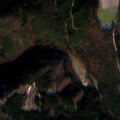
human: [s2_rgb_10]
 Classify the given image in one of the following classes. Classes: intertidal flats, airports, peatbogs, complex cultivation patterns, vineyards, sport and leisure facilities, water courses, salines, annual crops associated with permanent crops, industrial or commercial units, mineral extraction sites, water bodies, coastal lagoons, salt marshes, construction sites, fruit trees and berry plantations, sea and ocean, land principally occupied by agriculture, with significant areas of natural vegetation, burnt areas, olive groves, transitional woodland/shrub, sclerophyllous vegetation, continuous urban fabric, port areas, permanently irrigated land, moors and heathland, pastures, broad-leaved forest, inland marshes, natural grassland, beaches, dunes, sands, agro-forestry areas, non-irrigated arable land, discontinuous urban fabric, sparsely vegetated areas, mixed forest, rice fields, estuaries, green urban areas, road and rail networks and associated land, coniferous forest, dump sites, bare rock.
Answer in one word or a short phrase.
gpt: complex cultivation patterns, coniferous forest, mixed forest